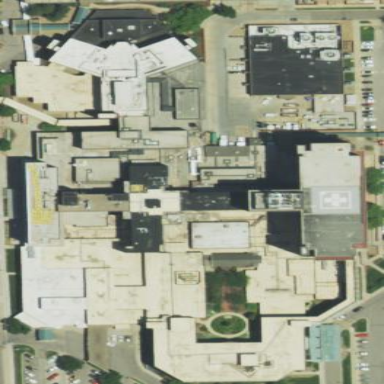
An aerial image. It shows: Hospital building.